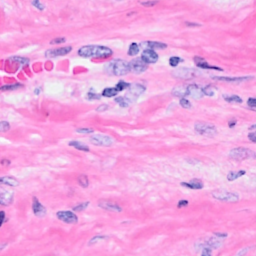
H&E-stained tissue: Breast